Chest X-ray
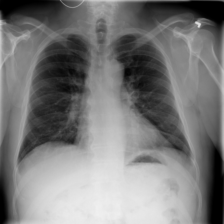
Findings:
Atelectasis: negative
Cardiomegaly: negative
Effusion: negative
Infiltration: negative
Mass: negative
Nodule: positive
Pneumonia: negative
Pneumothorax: negative
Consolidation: negative
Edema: negative
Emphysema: negative
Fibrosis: positive
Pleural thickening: negative
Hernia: negative